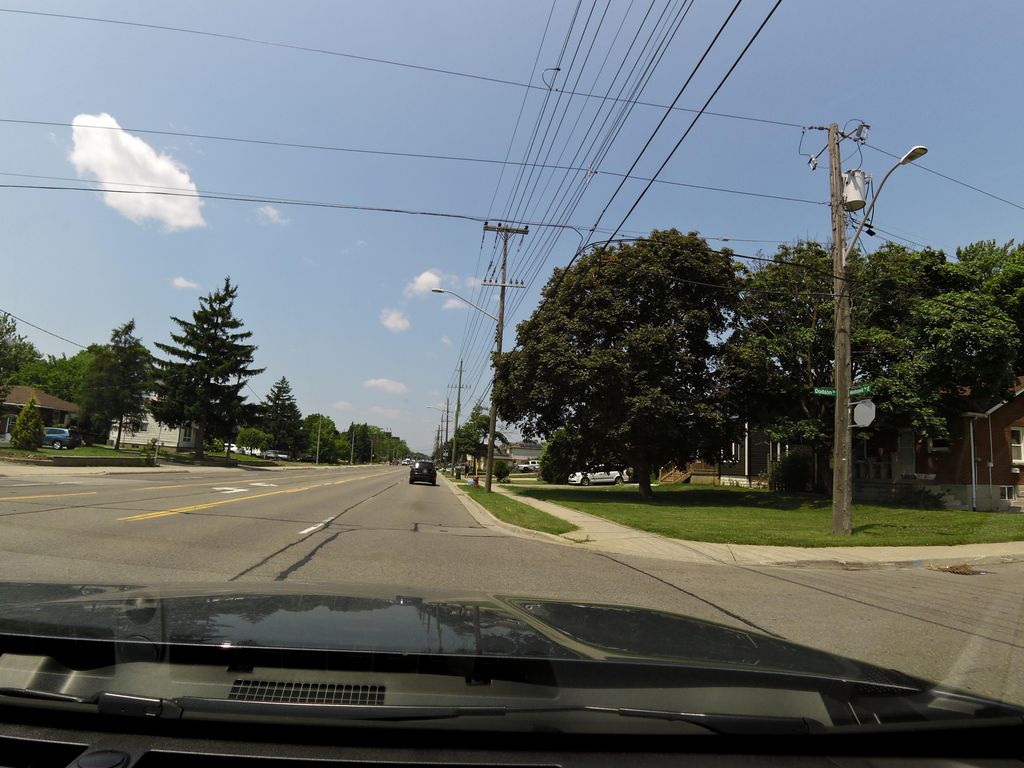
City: hamilton